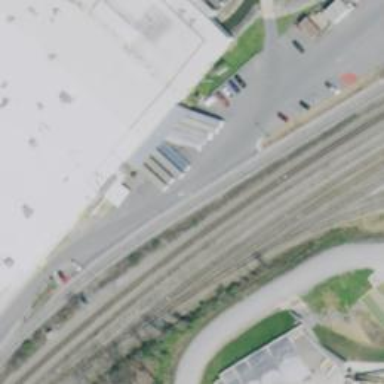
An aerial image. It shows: Railway siding with rails.